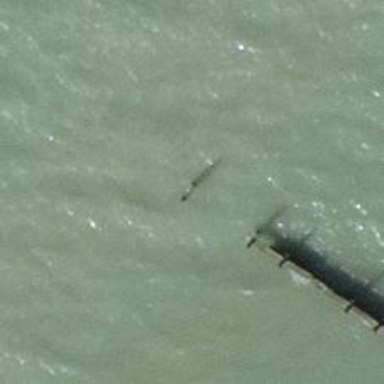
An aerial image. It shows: Breakwater structure.